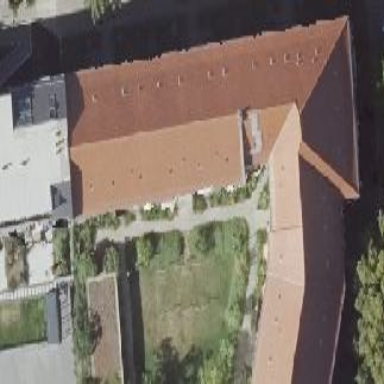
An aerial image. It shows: Gabled roof on building that houses apartments.